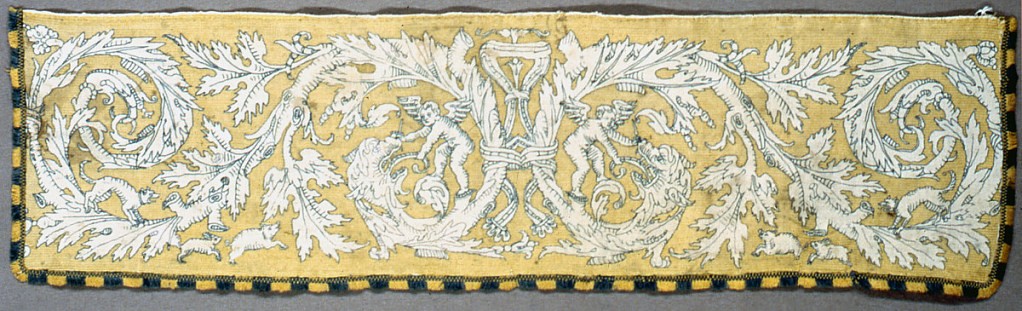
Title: Band
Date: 16th century
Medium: silk on linen Technique: embroidered in back and counted stem stitches on plain weave; woven tape with weft fringe attached
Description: Symmetrical design of curving branched with acanthus leaves, each branch forming a large horizontal S-shape. One end of each branch turns into a grimacing beast whose tongue is being grasped by a standing winged cupid. The positive space in the design is the natural linen foundation; the negative space is solidly worked yellow silk long-legged cross-stitch. The design is outlined and accented by blue silk outline stitch, and there is a short thick blue and yellow silk fringe on three sides.